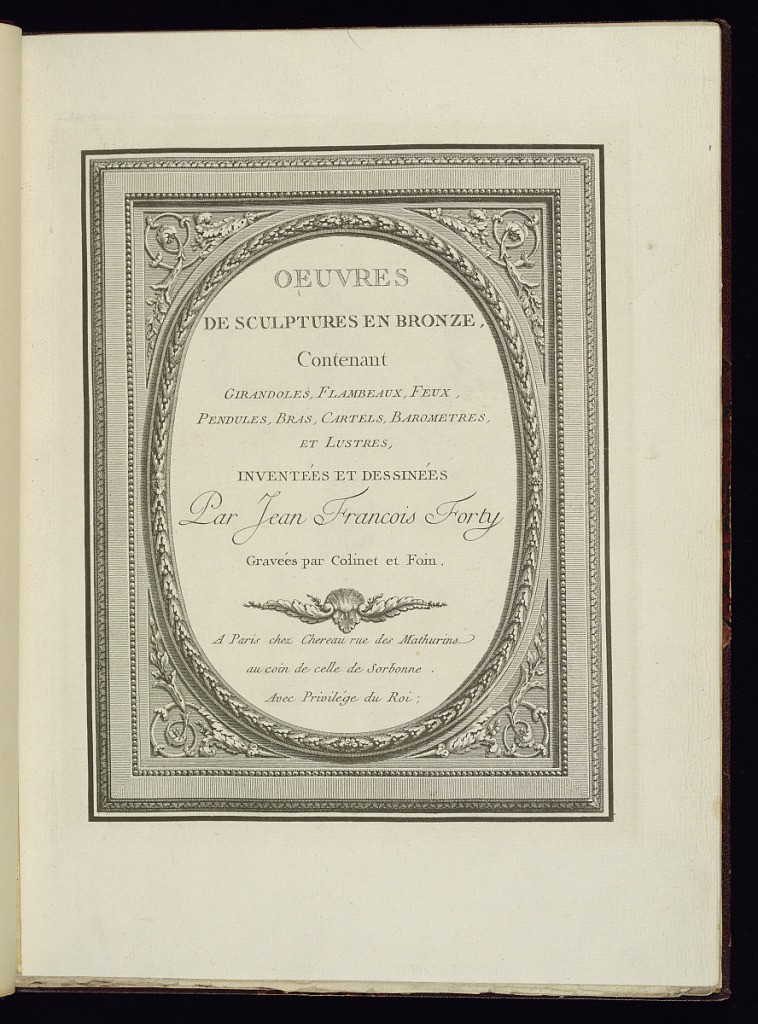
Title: Title Page
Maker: Jean François Forty, active 1775 – 1790
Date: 1775–94
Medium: Etching on paper
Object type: Print
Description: Title page for a series of ornament prints. The title is framed in an oval opening within a rectangular frame decorated with running patterns of leaf and pearl motifs, with scrolling leaves (rinceaux), and foliate branches in the corners.